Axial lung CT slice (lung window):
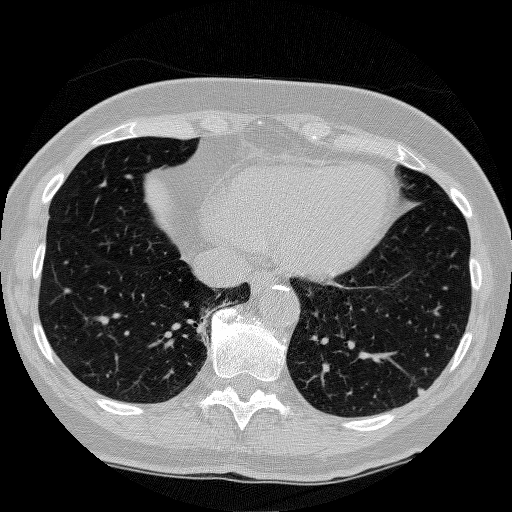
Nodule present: yes
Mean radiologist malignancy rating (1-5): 3.667